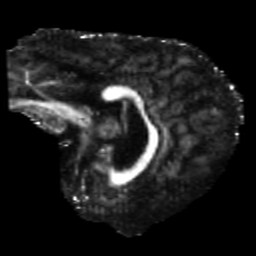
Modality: FA
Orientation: sagittal
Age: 66
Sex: male
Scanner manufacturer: siemens
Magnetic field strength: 3 T
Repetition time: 5.47 s
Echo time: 0.0854 s